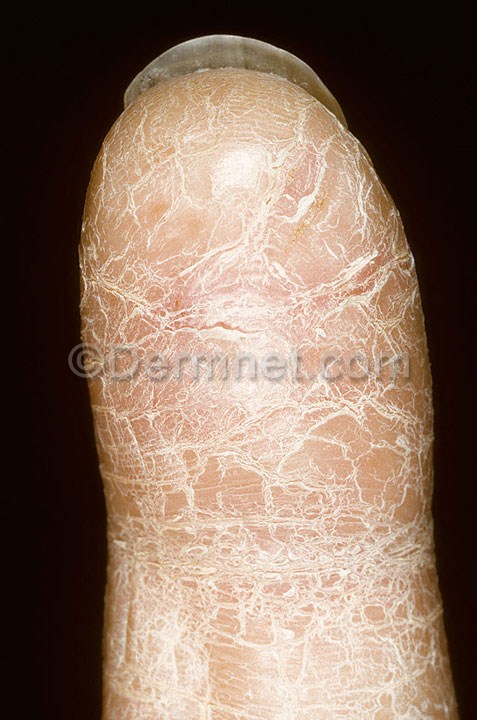
Disease: Eczema Photos